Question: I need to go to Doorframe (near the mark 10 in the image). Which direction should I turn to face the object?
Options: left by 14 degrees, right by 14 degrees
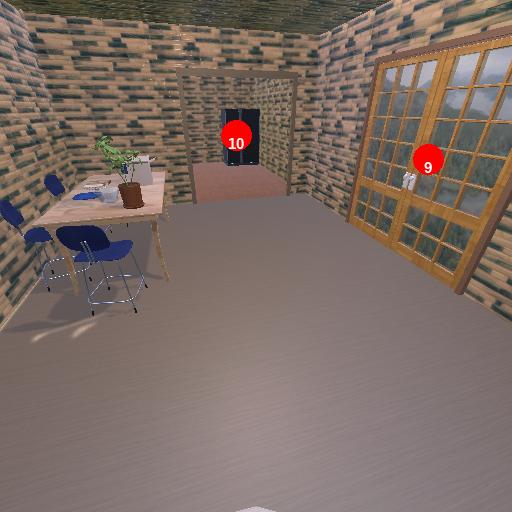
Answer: left by 14 degrees